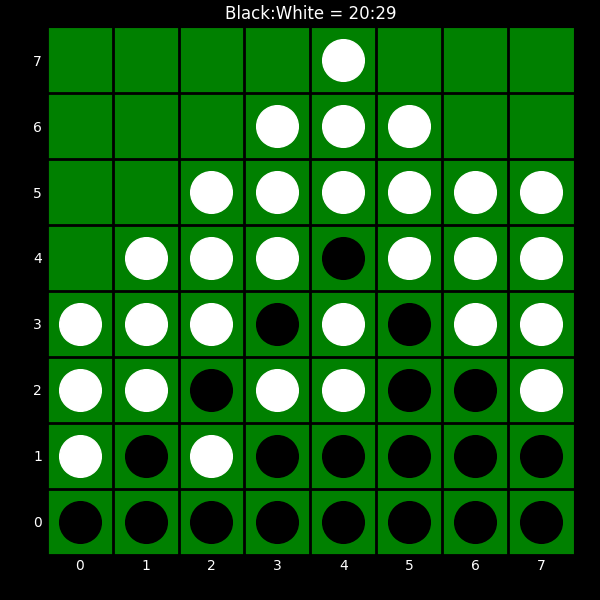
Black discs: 20
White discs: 29